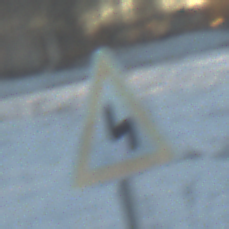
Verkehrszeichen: DoppelkurveZunaechstLinks
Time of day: SunriseSunset
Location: Outdoor (Nature)
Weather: Clear
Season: Winter
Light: Natural